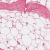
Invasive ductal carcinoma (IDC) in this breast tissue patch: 0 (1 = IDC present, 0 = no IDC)